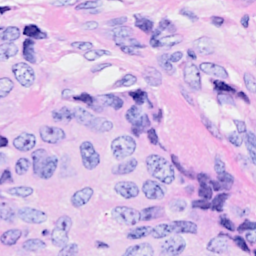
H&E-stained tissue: Breast